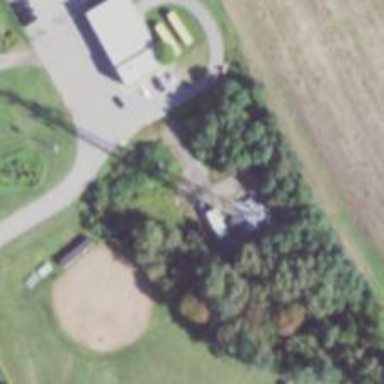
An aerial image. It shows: Mast tower used for communication.